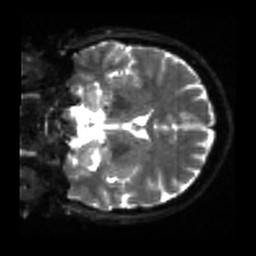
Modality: sbref
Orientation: coronal
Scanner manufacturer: siemens
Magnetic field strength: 3 T
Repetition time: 4 s
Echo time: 0.0594 s